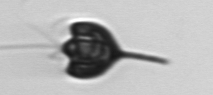
Label: Pyramimonas_longicauda